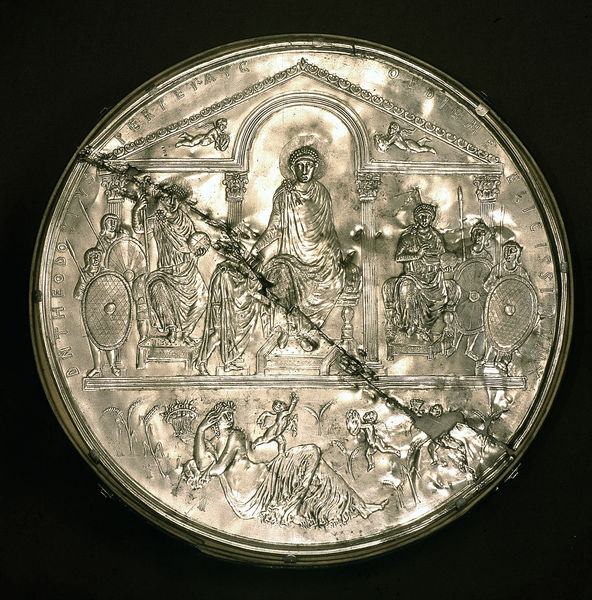
Titel: Theodosiusmissorium
Standort: Madrid
Institution: Real Academia de la Historia
Schlagwörter: dunkel, flügel, gott, mann, nackt, weiß, dreieck, frauen, menschen, sitzen, frau, grau, hell, kleid, licht, männer, schwarz, szene, säule, säulen, dach, tuch, ornament, architektur, architekturrahmen, rahmen, silber, teller, gewand, gold, sessel, sitzend, stoff, frontal, fliegen, kreis, rund, engel, putte, putto, sprung, relief, liegen, bogen, giebel, schriftzug, rand, figuren, material, schaden, zerstörung, gefolge, kaiser, könig, lanze, soldaten, thron, spielen, inschrift, glanz, metall, bronze, platte, tor, foto, schild, antike, fuss, medaillon, torbogen, geld, rückseite, stich, kupfer, schilder, text, waffen, soldat, waffe, herrscher, armee, kapitelle, rom, vorderseite, portal, römer, kaputt, medallion, farbfoto, christus, jesus, apokalypse, griechen, götter, griechisch, krieger, zerstört, wächter, heiliger, lanzen, tempel, speer, speere, medaille, amor, putten, korinthisch, erinnerung, punziert, putti, fassung, wachen, knick, römisch, prägung, münze, unterwelt, riss, kerbe, korintisch, palladio, edelmetall, beschriftet, schilde, bruch, ächer, schwefel, gebrochen, thronen, thronend, evangelisten, herrschen, byzantinisch, eingefasst, restauriert, korona, buddha, konstantin, theo, numismatik, silbermünze, älteste, müntze, schilkd, kriueger, gabi